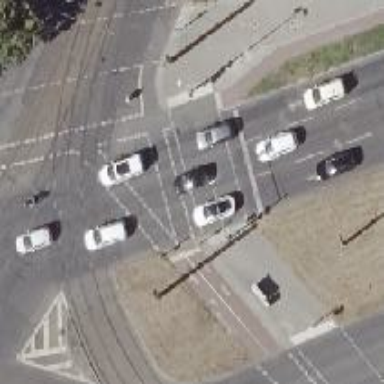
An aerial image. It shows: Road with traffic signals controlling the flow of traffic.